Question: In the picture below, what type of view is used to create the 'turning on reminders' activity indicator? Is it a custom view with a label and a standard UIActivityIndicator? a built in UIKit class?

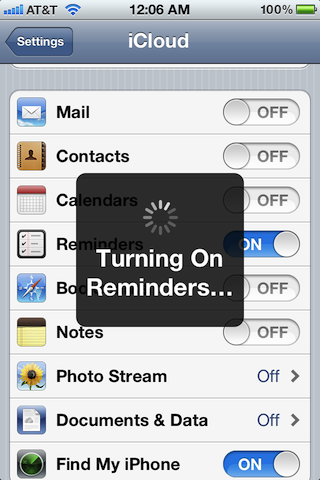
Answer: As others have said, it is a custom view. Fortunately, a kind third party has created a nice open source implementation:
<URL>